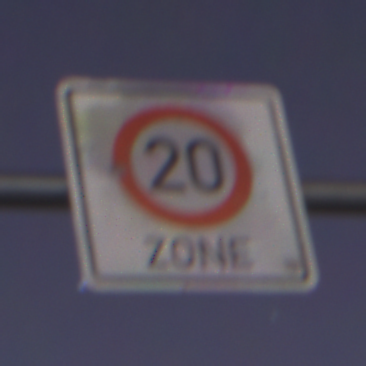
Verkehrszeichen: BeginnZone20
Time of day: Night
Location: Outdoor (Suburban)
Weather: PartlyCloudy
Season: NotSpecified
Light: Artificial